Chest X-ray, AP view. Patient: 35 years old, sex F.
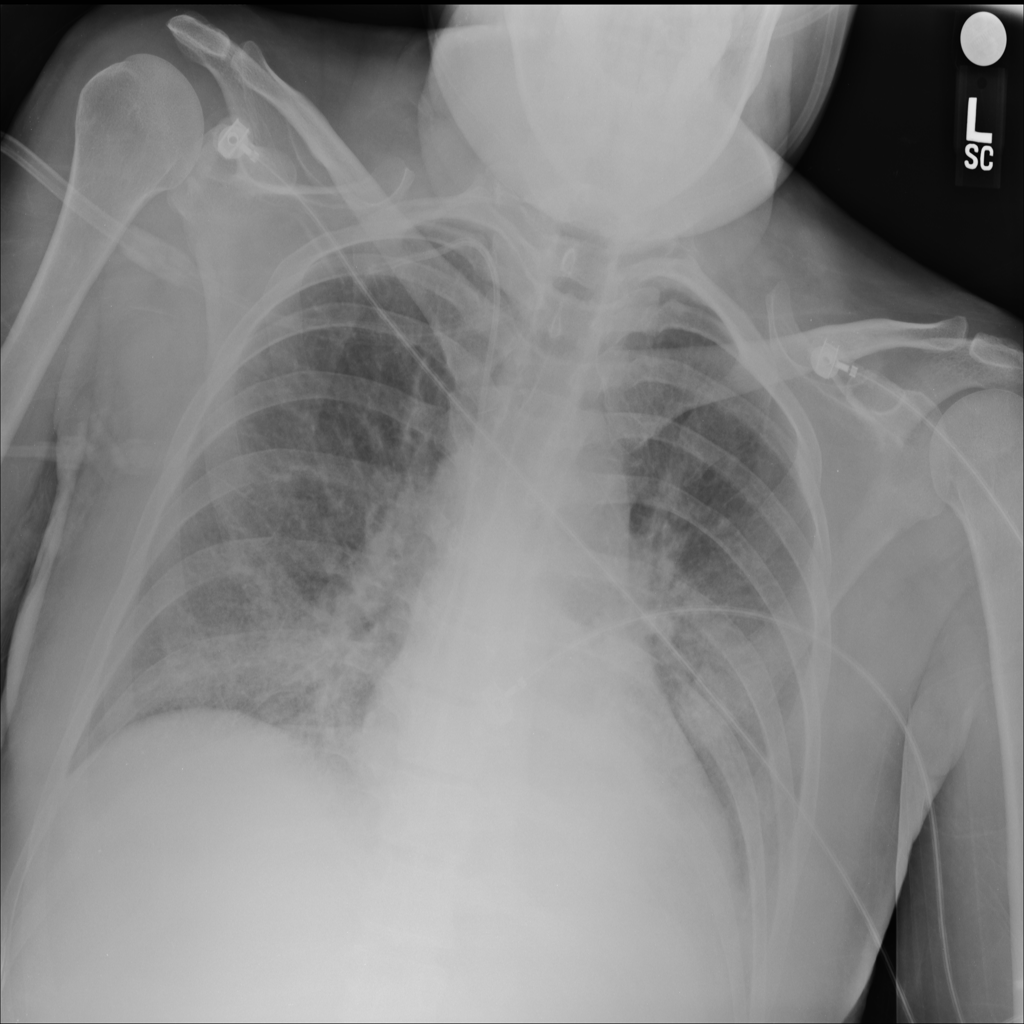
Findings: No Finding